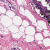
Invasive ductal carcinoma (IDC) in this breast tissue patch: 0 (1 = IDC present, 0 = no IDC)